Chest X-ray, PA view. Patient: 36 years old, sex F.
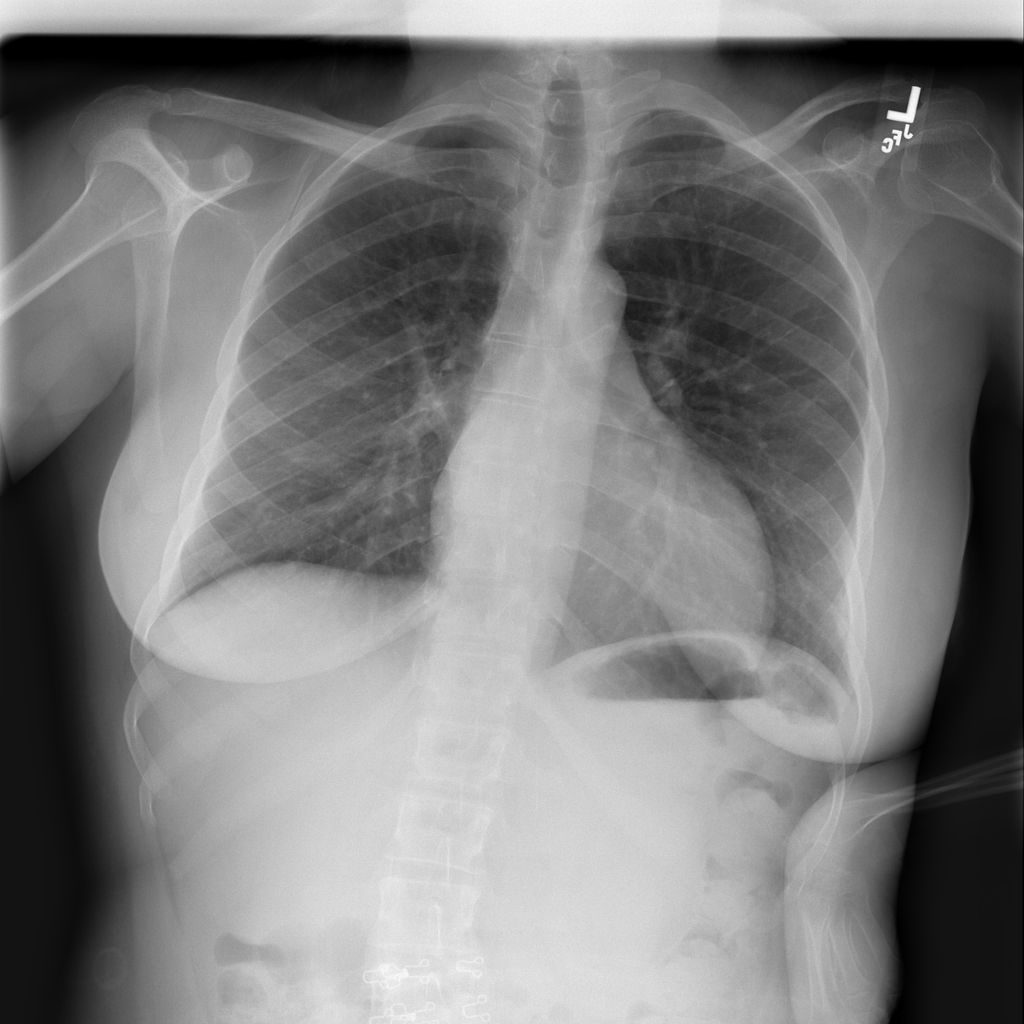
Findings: Cardiomegaly, Infiltration